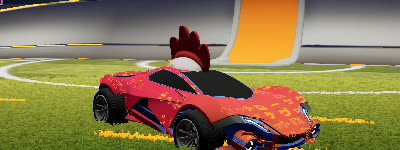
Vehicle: werewolf